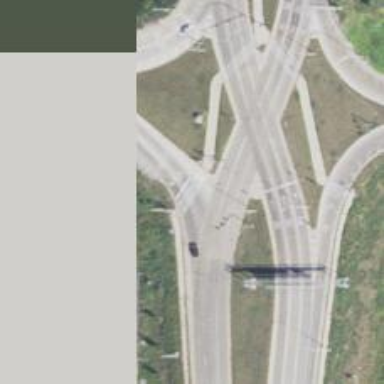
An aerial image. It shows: Motorway link at diverging diamond interchange (DDI) junction.